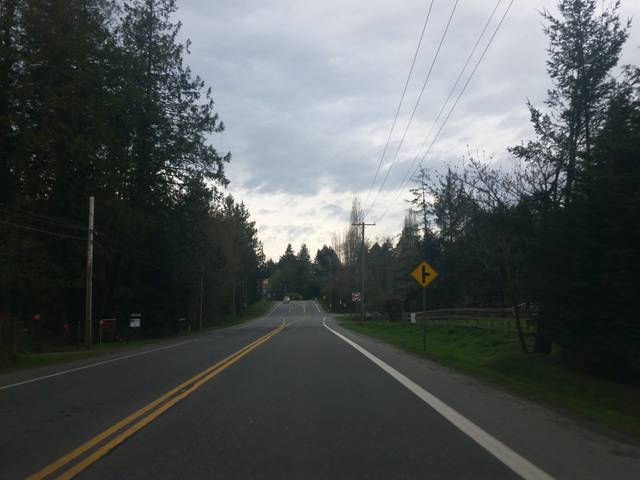
Region: Canada
Coordinates: 48.395, -123.657